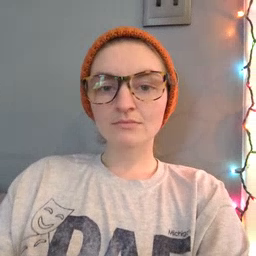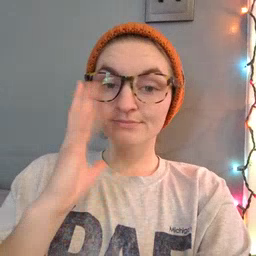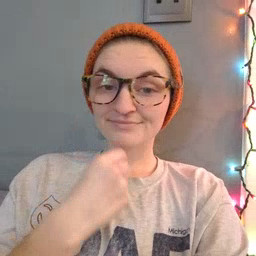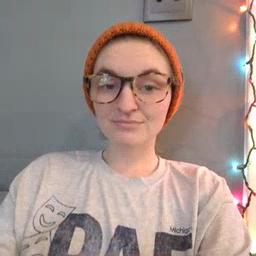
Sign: pretty